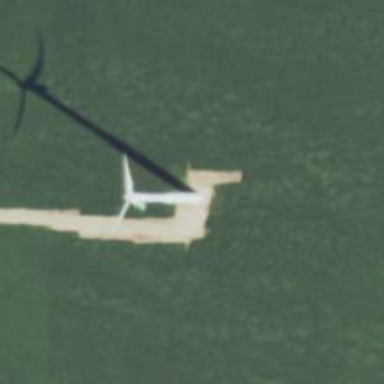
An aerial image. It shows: Wind turbine generating power.